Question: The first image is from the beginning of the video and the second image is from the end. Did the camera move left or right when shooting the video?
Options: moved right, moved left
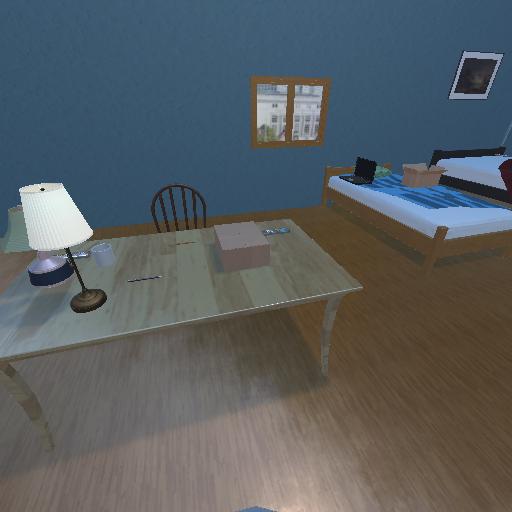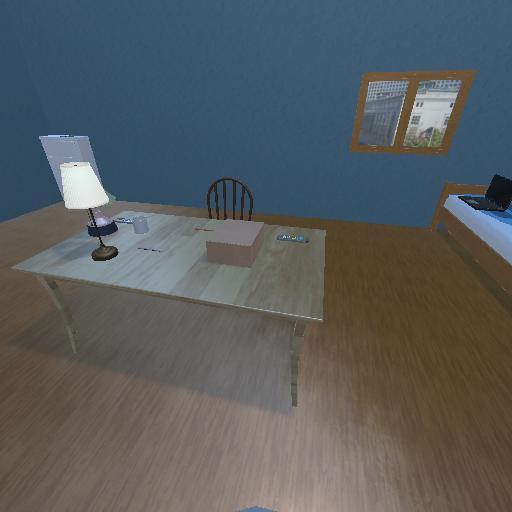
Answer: moved right